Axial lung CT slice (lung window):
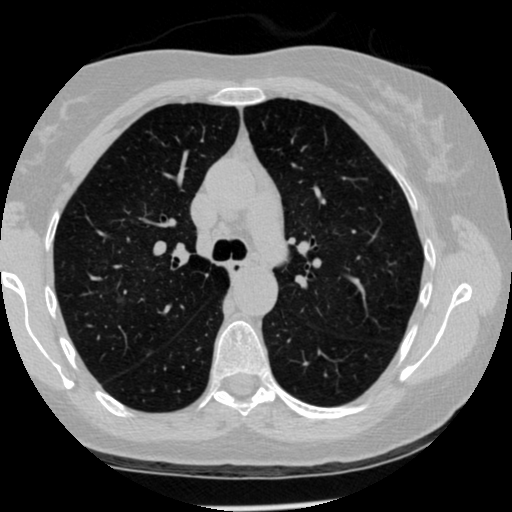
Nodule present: yes
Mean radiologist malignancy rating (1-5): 3